Question: I have a shell script which has a for loop that prints the value of an array element.
The array size is 2 but when running the for loop with that array I'm not getting proper output.
Here is the shell script:
'''
#!/bin/bash
arry=$(ls /home/developer/.ssh/ | grep "\.pub")
declare -a ARR
i=0
for key in $arry
do
ARR[i]=$(echo $key | sed 's/.pub//g')
i=$((i+1))
done
echo ${#ARR[@]}
## the below for loop is not iterating as expected
for pri in $ARR
do
echo $pri
done
'''
Now instead of giving the output
'''
2
a
heroku
'''
The above code produces:
'''
2
a
'''
What is wrong with the above shell code?
I'm relatively new to shell script so pardon my code I you feel it not good
Attaching screenshot of the output

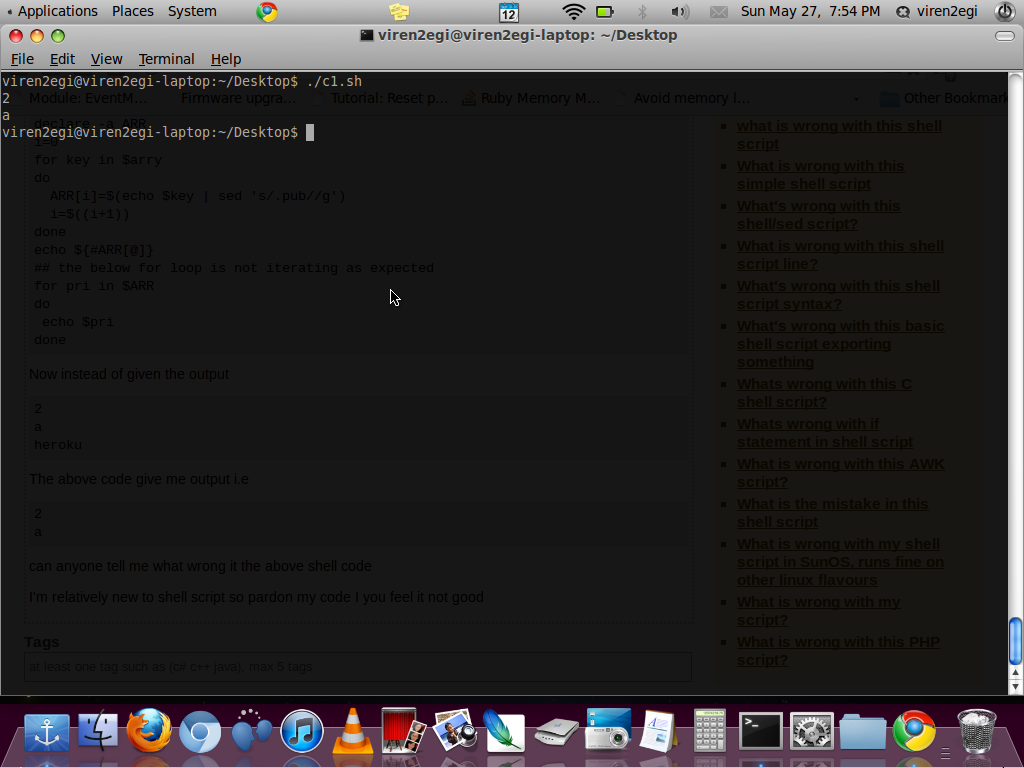
Answer: '''
#!/bin/bash
arry=(/home/developer/.ssh/*.pub)
ARR=(${arry[@]%%.pub}) # strip the extensions
echo "${#ARR[@]}"
for pri in "${ARR[@]}"
do
echo "$pri"
done
'''
Use globs instead of 'ls'.
Use arrays instead of strings.
Quote variables when they are expanded.